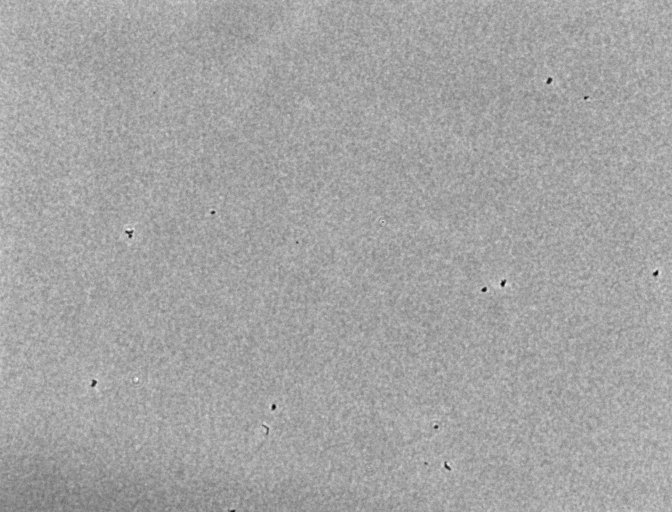
Phase contrast microscopy, 20x objective, 3 h incubation